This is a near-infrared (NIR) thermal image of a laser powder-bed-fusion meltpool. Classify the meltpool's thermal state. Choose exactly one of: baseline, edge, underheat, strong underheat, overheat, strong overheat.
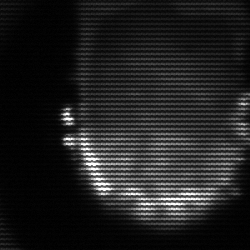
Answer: baseline